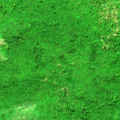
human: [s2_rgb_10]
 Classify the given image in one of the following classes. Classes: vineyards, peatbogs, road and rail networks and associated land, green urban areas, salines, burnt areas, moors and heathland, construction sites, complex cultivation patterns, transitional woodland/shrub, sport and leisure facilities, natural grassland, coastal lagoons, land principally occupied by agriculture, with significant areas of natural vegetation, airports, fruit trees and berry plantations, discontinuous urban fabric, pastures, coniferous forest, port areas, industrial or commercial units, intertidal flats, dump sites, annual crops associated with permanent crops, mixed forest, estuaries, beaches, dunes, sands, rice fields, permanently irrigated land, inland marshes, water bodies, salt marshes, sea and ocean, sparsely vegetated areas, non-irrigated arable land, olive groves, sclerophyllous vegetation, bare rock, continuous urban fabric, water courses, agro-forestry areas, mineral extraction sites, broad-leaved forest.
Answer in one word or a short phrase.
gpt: broad-leaved forest, transitional woodland/shrub